Question: I have image of a pawn on a board.
The image has 'onclick' function that when you press on it you recive an alert.
The problem is that above the image there is canvas that hides the functionality of the 'onclick'.
When I put the mouse mouse cursor (using Chrome's magnifying galss) you can see that the canvas is on top of the pawn's images:

<URL>
<URL>
How can I keep the canvas and push the pawn image to front in order for the 'onclick' function to work?
'''
td {
width: 100px;
height: 90px;
text-align: left;
vertical-align: top;
border: 1px solid black;
position: relative;
}
table
{
position: fixed;
left:9px;
top:8px;
}
tr:nth-child(even) td:nth-child(odd), tr:nth-child(odd) td:nth-child(even)
{
background:#00A2E8;
}
td span {
position: absolute;
bottom: 0;
}
#myCanvas {
z-index: 10;
position:absolute;
font:bold;
color:red;
}
'''
'''
<body>
<div id="board" value="5">
<table oncontextmenu="return false">
<tbody>
<tr>
<td class="" cellnumber="21" row="4" col="0"><span>21</span></td>
<td class="" cellnumber="22" row="4" col="1"><span>22</span>
<br><br><p class="SnakesAndLadders" from="22" to="6">Snake to 6 </p></td>
<td class="" cellnumber="23" row="4" col="2"><span>23</span></td>
<td class="" cellnumber="24" row="4" col="3"><span>24</span></td>
<td class="" cellnumber="25" row="4" col="4"><span>25</span></td>
</tr>
<tr>
<td class="" cellnumber="16" row="3" col="0"><span>16</span></td>
<td class="" cellnumber="17" row="3" col="1"><span>17</span></td>
<td class="" cellnumber="18" row="3" col="2"><span>18</span></td>
<td class="" cellnumber="19" row="3" col="3"><span>19</span></td>
<td class="" cellnumber="20" row="3" col="4"><span>20</span></td></tr>
<tr>
<td class="" cellnumber="11" row="2" col="0"><span>11</span></td>
<td class="" cellnumber="12" row="2" col="1"><span>12</span></td>
<td class="" cellnumber="13" row="2" col="2"><span>13</span></td>
<td class="" cellnumber="14" row="2" col="3"><span>14</span></td>
<td class="" cellnumber="15" row="2" col="4"><span>15</span>
<br><br><p class="SnakesAndLadders" from="15" to="24">Ladder to 24 </p>
</td>
</tr>
<tr>
<td class="" cellnumber="6" row="1" col="0"><span>6</span></td>
<td class="" cellnumber="7" row="1" col="1"><span>7</span></td>
<td class="" cellnumber="8" row="1" col="2"><span>8</span></td>
<td class="" cellnumber="9" row="1" col="3"><span>9</span></td>
<td class="" cellnumber="10" row="1" col="4"><span>10</span></td>
</tr>
<tr>
<td class="" cellnumber="1" row="0" col="0"><span>1</span>
<img src = "http://s23.postimg.org/ynlvim1x3/image.png" onclick="doSomething()">
</td>
<td class="" cellnumber="2" row="0" col="1"><span>2</span></td>
<td class="" cellnumber="3" row="0" col="2"><span>3</span></td>
<td class="" cellnumber="4" row="0" col="3"><span>4</span></td>
<td class="" cellnumber="5" row="0" col="4"><span>5</span></td>
</tr>
</table>
<canvas id="myCanvas" width="600" height="500"></canvas>
<canvas id="myCanvas2" width="600" height="500"></canvas>
<script>
var canvas = document.getElementById('myCanvas');
var context = canvas.getContext('2d');
context.beginPath();
context.moveTo(50, 45);
context.lineTo(500, 450);
context.stroke();
context.stroke();
function doSomething()
{
alert("Ping");
}
</script>
'''
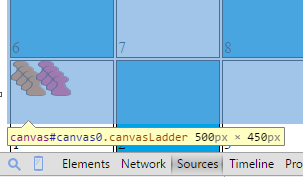
Answer: If the canvas is doing nothing other than drawing lines, then just tell the browser not to listen for events on the canvas:
'''
#myCanvas{
pointer-events: none;
}
'''
Demo: <URL>